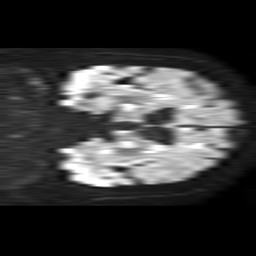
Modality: TRACE
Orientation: coronal
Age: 77
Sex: female
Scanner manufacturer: philips
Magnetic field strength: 1.5 T
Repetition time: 4.6 s
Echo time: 0.08631 s